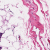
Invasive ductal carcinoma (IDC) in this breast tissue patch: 0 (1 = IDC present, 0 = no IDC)